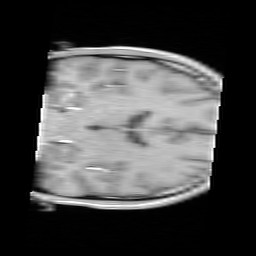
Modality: FLASH
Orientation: coronal
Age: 19
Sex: male
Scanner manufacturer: siemens
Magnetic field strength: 3 T
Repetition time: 0.245 s
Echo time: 0.0026 s